Question: I want to have this output: '7.1e+438 from colony 4'
see the input and output in the link
The output is 7.1e+438:

So I used 'toLowerCase()' to get '0.0e000' format without the '+' sign and the numeric values is wrong.
See the code below:
'''
DecimalFormat d = new DecimalFormat("0.0E000");
System.out.printf(s.toLowerCase() +" from colony %d
", tempColo);
'''
My question here, is there any thing that will give me '0.0e+000' format?
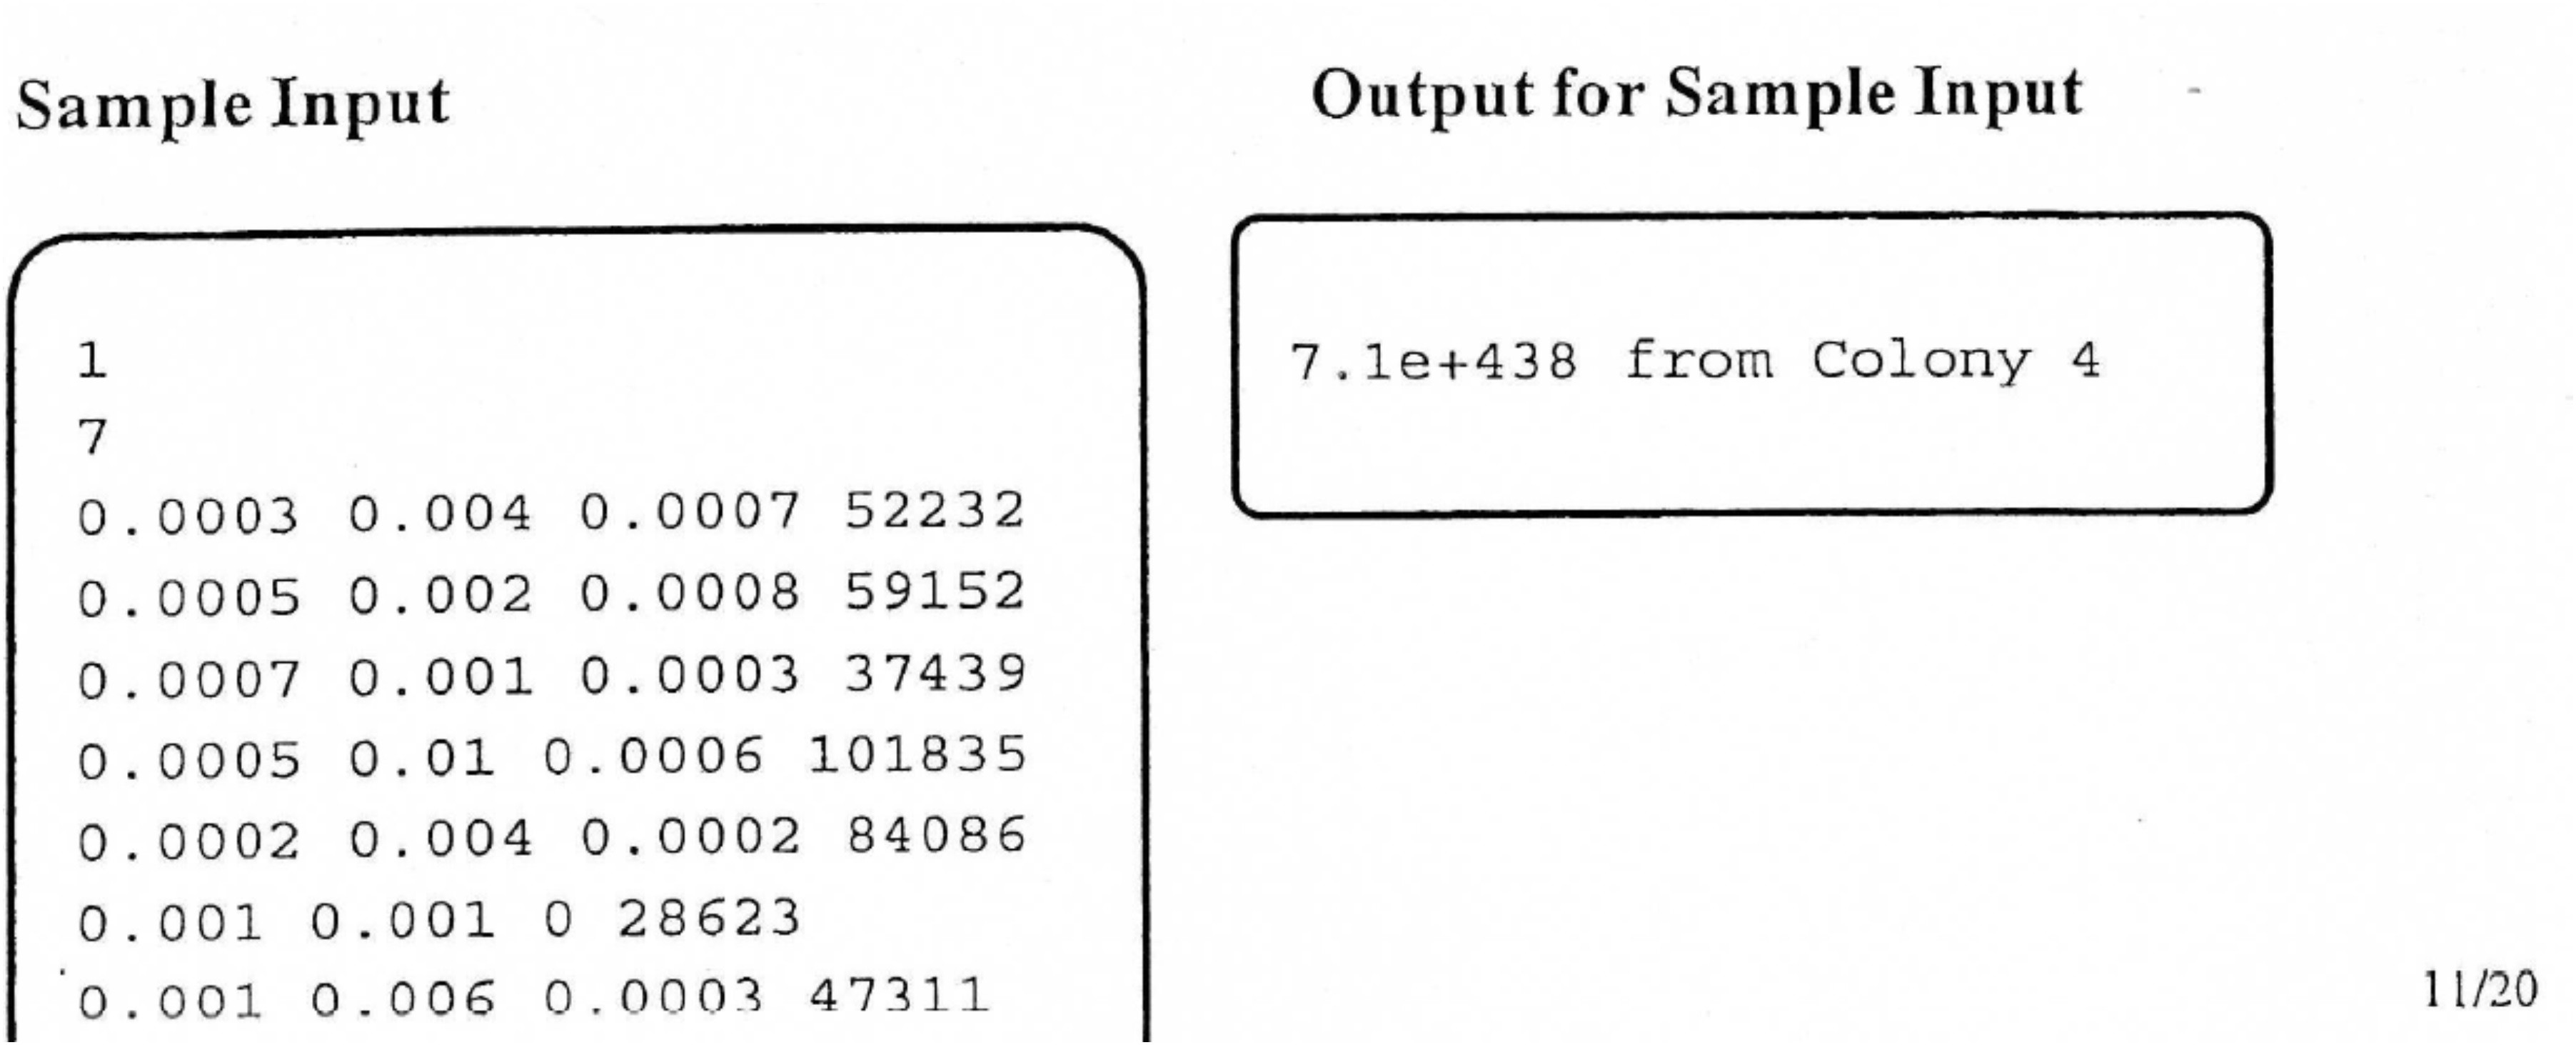
Answer: The printf function has a whole bunch of different formats. The %e format is what you want to use here.
'''
System.out.printf("%1.1e from colony %d
", d, tempColo);
'''
The java API explains all the formats in great detail: <URL>